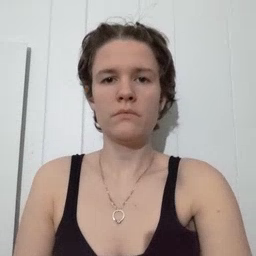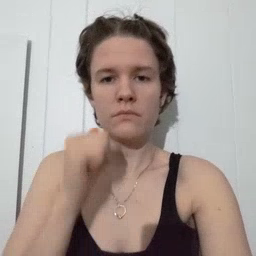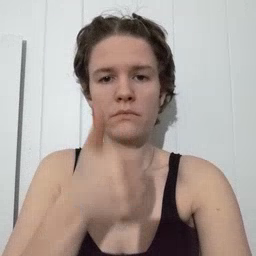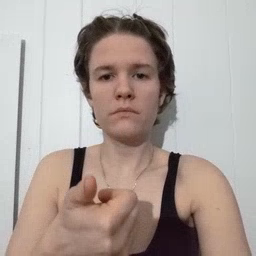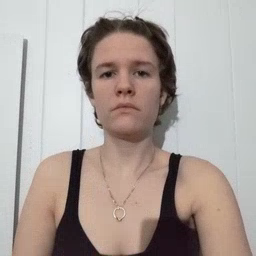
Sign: tomorrow